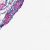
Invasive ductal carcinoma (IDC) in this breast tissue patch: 0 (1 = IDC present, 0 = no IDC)